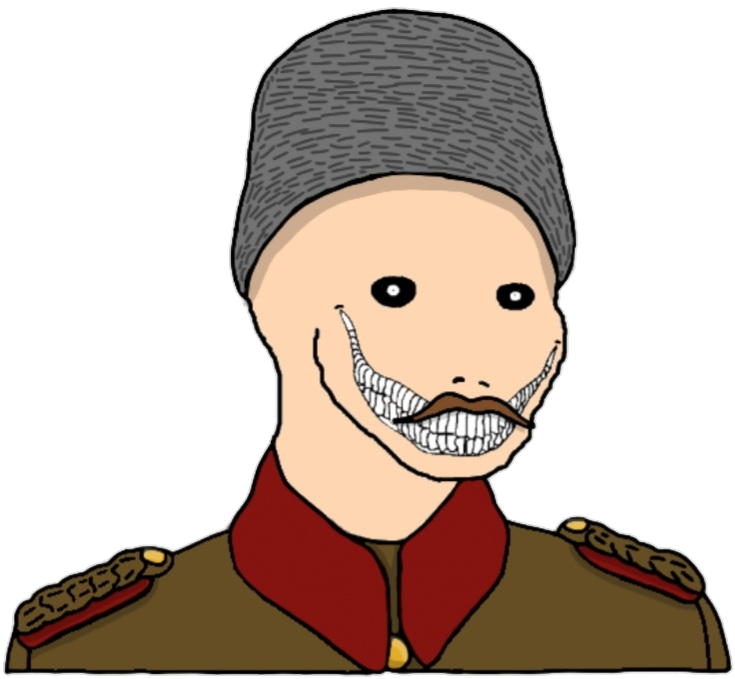
Label: 5_Oomer